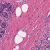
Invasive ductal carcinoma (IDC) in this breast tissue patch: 0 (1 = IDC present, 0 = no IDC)